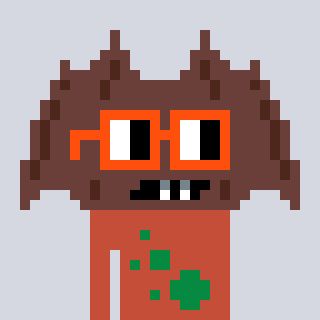
a pixel art character with square orange glasses, a bat-shaped head and a rust-colored body on a cool background